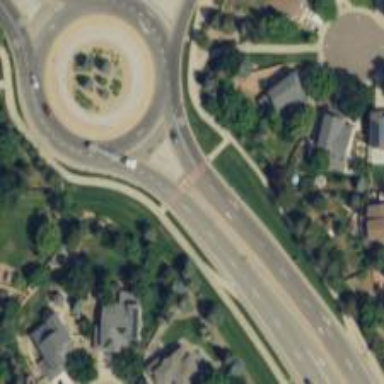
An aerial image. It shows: Tertiary road with asphalt surface leading to roundabout.